Field crop: tomato
Growth stage: 2
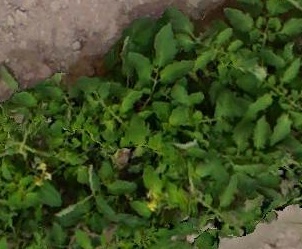
Species: tomato